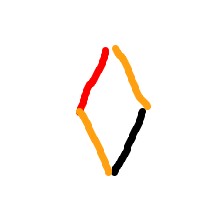
Shape: rhombus